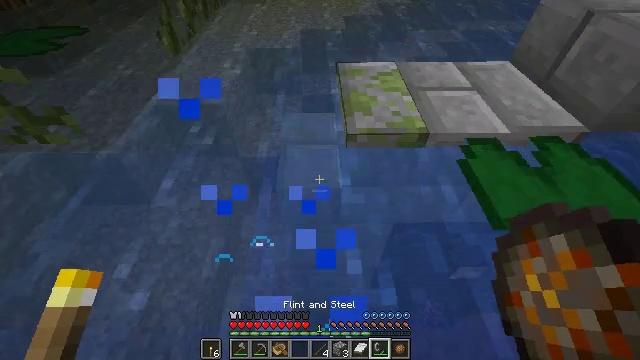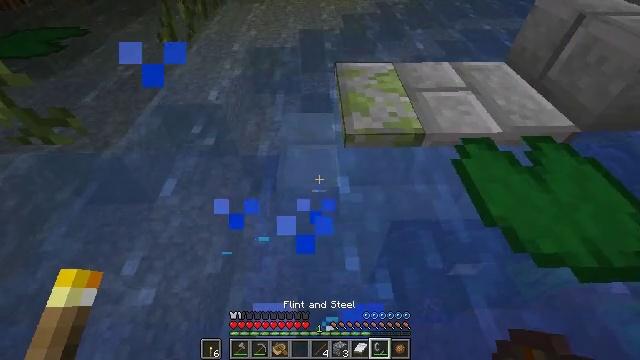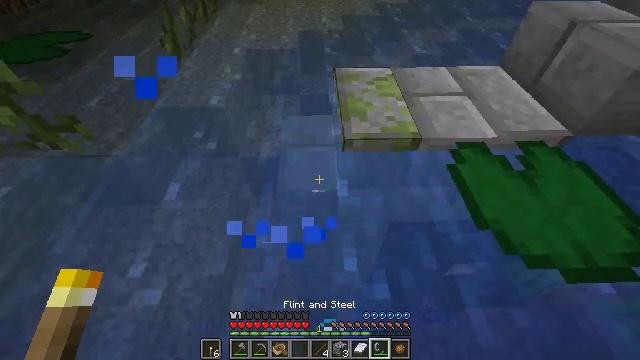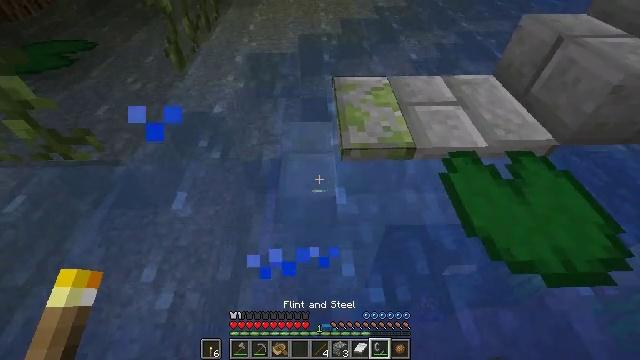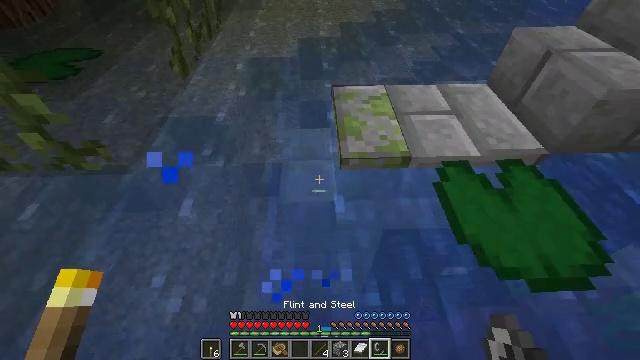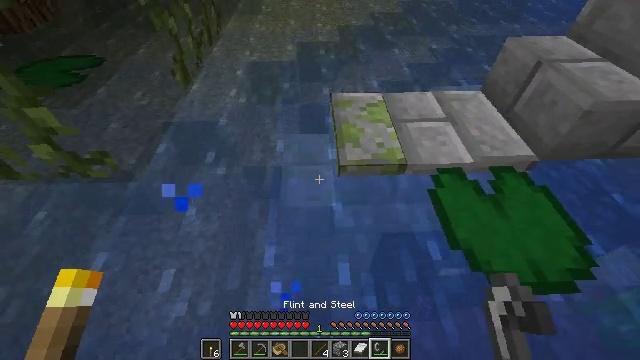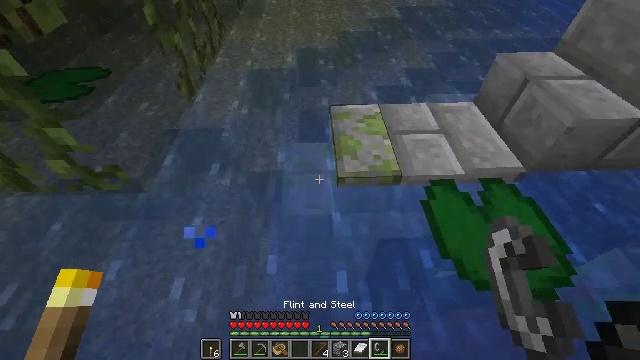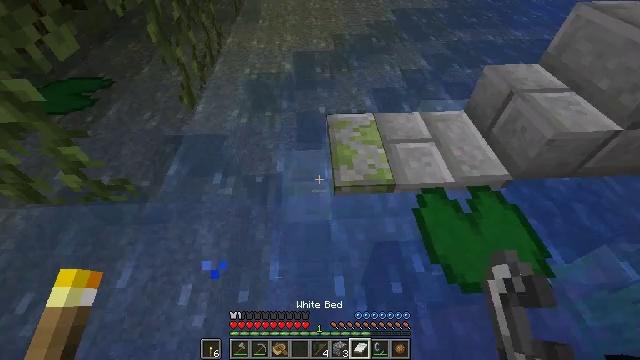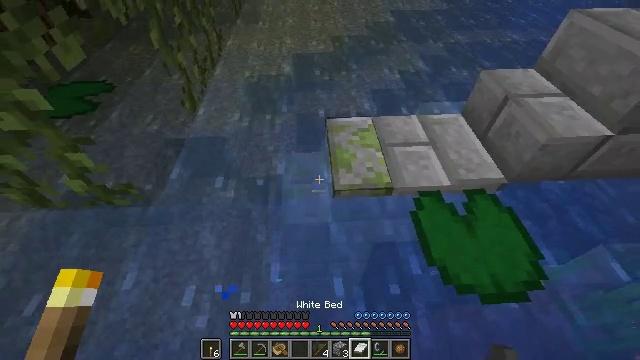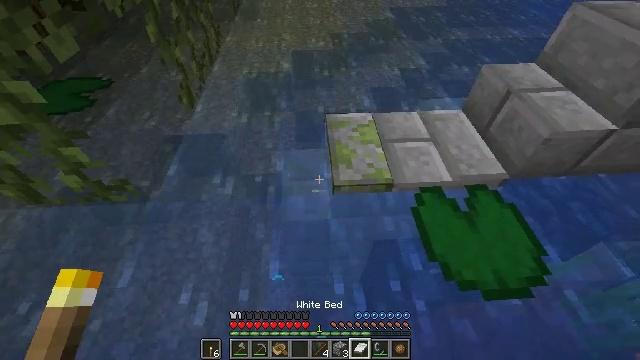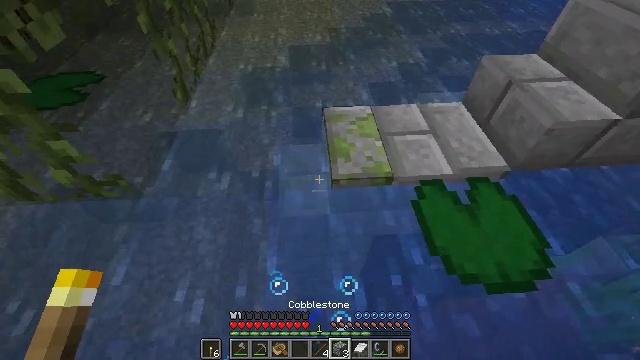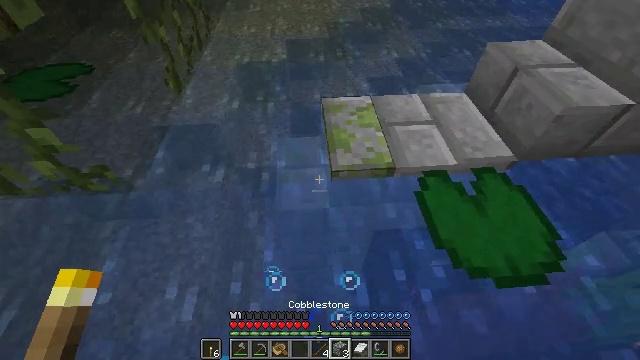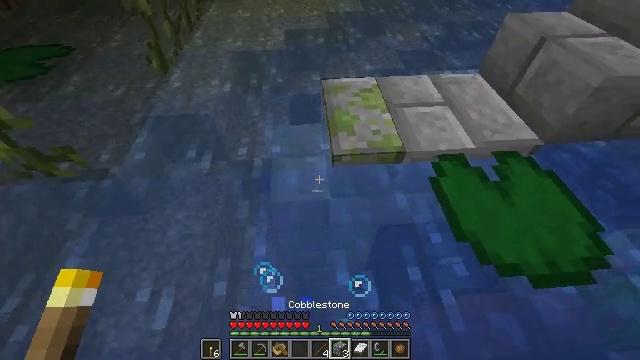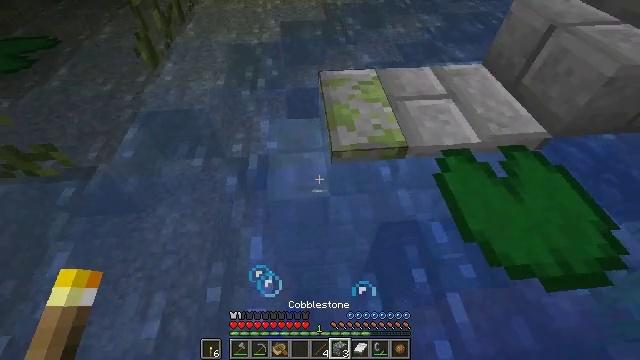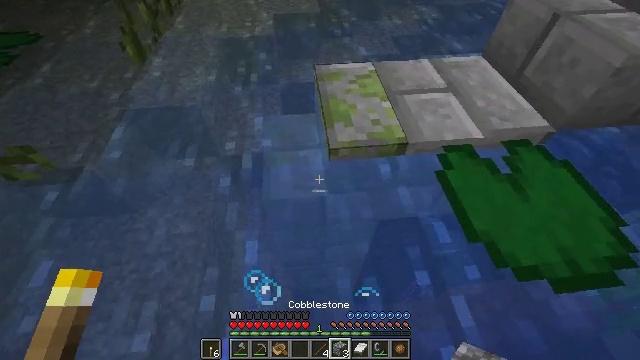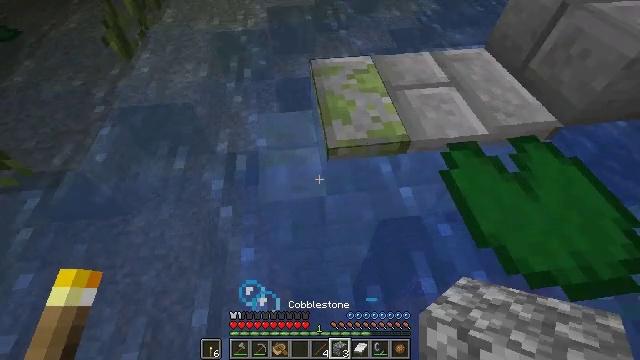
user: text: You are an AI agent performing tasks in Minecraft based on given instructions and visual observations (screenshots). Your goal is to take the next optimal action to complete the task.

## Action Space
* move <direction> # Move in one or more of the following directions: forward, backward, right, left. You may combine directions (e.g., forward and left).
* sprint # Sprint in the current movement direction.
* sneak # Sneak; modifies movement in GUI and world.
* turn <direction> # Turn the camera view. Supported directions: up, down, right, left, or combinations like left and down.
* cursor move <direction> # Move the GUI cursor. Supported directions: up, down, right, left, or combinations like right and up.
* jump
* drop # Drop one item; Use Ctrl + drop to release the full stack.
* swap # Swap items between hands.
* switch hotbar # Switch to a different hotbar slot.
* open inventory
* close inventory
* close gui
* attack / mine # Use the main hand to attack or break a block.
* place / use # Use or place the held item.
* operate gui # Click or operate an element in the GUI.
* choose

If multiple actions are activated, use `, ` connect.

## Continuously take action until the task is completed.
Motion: motion action
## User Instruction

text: Mine seagrass underwater.
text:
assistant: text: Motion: jump
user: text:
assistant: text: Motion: jump
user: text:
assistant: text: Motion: jump
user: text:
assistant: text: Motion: jump
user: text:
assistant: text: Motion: jump
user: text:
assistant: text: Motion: jump
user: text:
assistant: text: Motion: jump
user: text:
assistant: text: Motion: jump
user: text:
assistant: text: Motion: jump
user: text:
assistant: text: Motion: move forward, jump
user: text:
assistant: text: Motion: move forward, jump
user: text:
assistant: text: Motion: move forward, jump
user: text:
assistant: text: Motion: move forward, turn down, jump
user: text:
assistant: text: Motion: move forward, turn right and down
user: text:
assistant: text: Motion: move forward, turn right and down
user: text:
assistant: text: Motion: move forward, turn right and down
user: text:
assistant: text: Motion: move forward, turn right and down
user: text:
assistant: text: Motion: move forward, turn right and down
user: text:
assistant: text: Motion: move forward, turn right and down
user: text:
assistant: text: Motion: move forward, turn right and down
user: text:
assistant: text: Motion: move forward, turn down
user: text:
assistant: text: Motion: move forward, turn right and down
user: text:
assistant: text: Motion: turn down
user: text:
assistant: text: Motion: turn right and down
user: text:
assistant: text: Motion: turn right and down
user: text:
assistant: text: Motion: turn down
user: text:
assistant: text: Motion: no_op
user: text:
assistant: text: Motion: no_op
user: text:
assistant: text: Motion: no_op
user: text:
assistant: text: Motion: turn down